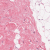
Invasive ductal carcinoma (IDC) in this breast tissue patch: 0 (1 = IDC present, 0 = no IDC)